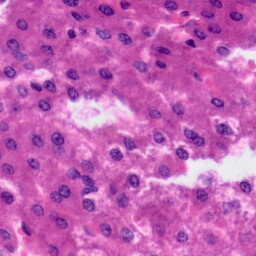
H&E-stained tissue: Liver